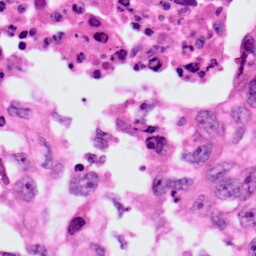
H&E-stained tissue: Lung